Aerial crown-view tile of a tropical tree (Barro Colorado Island, Panama), acquired 20250818:
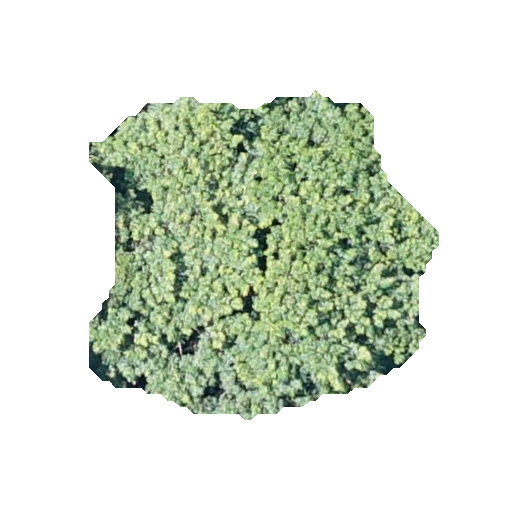
Species: Inga thibaudiana
GBIF accepted scientific name: Inga thibaudiana
Crown area: 125.781 m²